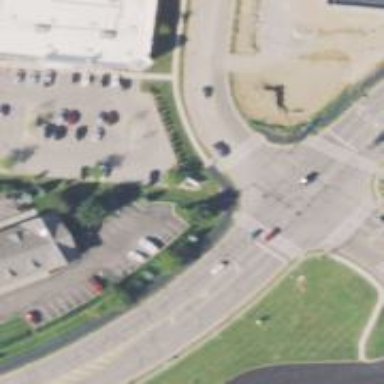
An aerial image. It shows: Crossing on the cycleway.